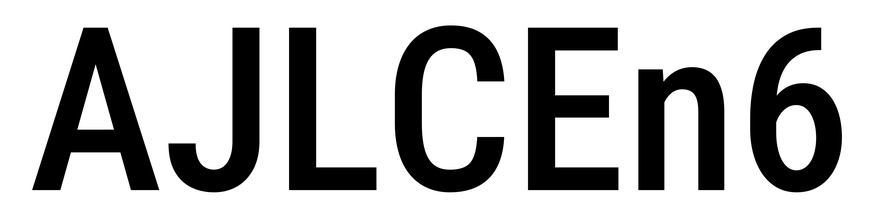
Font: Roboto_Condensed_Medium